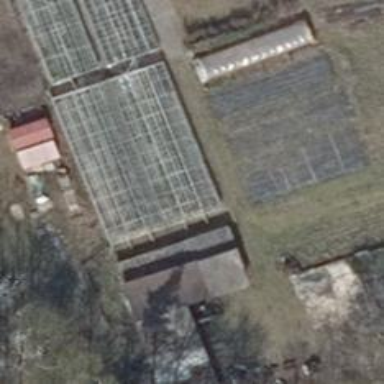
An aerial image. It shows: Greenhouse.